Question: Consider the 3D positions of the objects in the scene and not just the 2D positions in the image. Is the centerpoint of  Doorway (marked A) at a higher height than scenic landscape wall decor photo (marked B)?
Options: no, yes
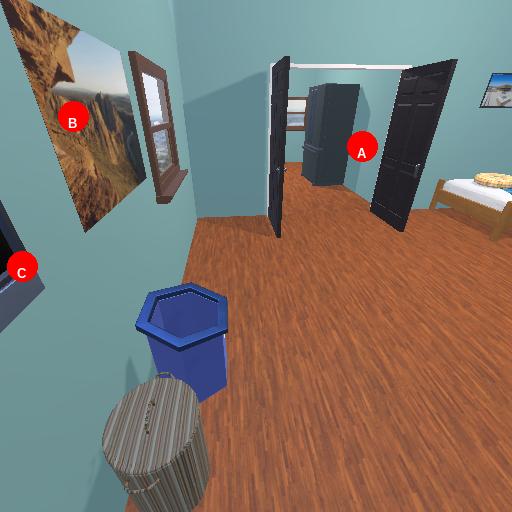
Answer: no